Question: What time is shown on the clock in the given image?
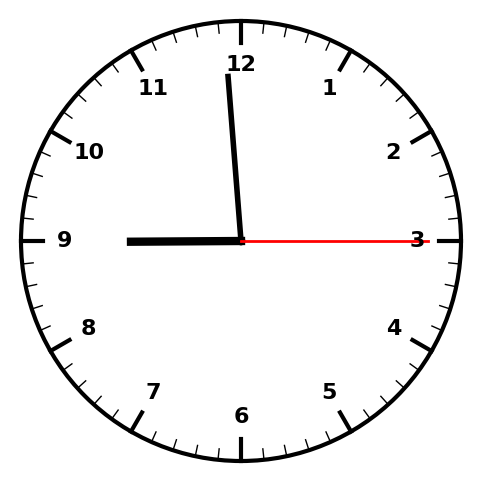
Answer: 08:59:15